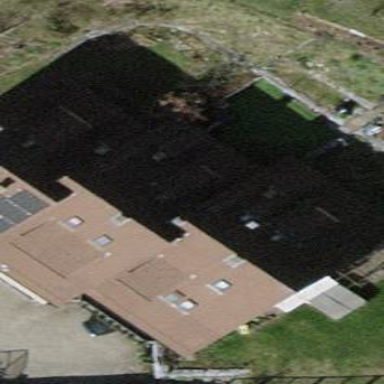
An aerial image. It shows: Terrace-style building with gabled roof.